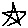
Label: star